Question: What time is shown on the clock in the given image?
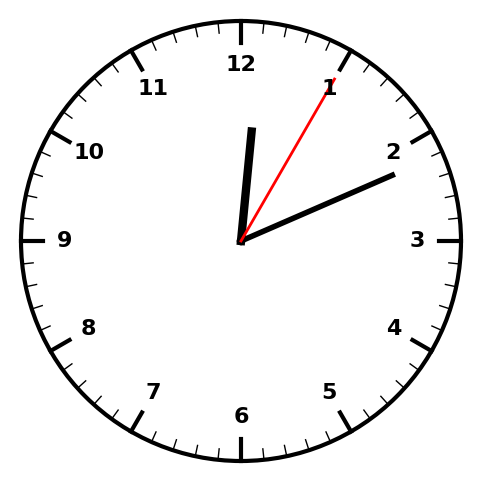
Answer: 12:11:05